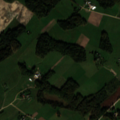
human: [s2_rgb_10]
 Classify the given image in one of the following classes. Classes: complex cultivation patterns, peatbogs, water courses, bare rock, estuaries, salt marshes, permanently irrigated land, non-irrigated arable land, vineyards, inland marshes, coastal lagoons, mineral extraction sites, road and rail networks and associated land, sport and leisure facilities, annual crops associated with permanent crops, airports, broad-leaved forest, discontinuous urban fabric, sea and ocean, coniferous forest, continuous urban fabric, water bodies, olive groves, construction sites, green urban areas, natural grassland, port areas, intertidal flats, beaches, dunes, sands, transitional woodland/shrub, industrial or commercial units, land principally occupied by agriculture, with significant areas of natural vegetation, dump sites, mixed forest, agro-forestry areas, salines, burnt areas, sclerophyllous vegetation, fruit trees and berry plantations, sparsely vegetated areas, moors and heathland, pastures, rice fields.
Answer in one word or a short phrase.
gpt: non-irrigated arable land, complex cultivation patterns, land principally occupied by agriculture, with significant areas of natural vegetation, broad-leaved forest